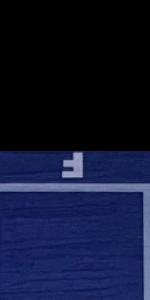
Label: Empty